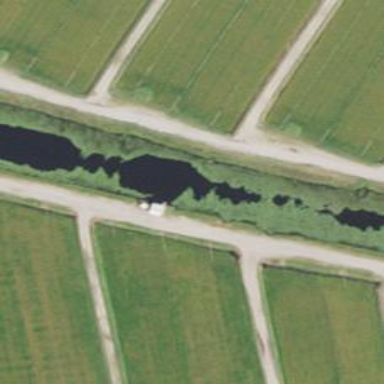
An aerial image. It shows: Canal.